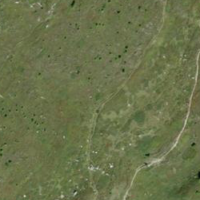
EUNIS habitat code: 26
Species observed at this site:
Campanula scheuchzeri
Campanula barbata